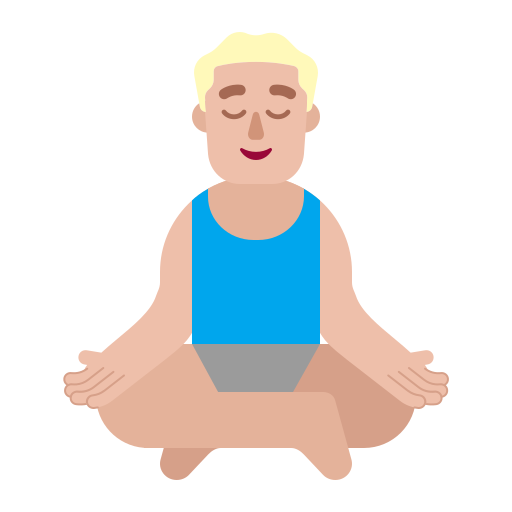
man in lotus position flat  light